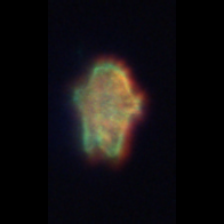
Taxon: Akashiwo
Group: Dinoflagellates